Question: I would like to have a string of text that's centered on a line. I've tried this:
'''
figure
axis([0,10,0,10])
d = 2.81;
center = 5;
line([center - d,center + d],[5,5])
th = text(center,4.9,'mmmmmmmmmmmmmmmmmmmmmm');
set(th,'HorizontalAlignment','center')
'''

The text is aligned with the line on the right but not on the left. The above image is a screen shot. I did not consistently have this problem in saved versions of the figure.
Is there a way to center text on a line? I am not concerned about resizing the figure right now, but I would like to use the default font.
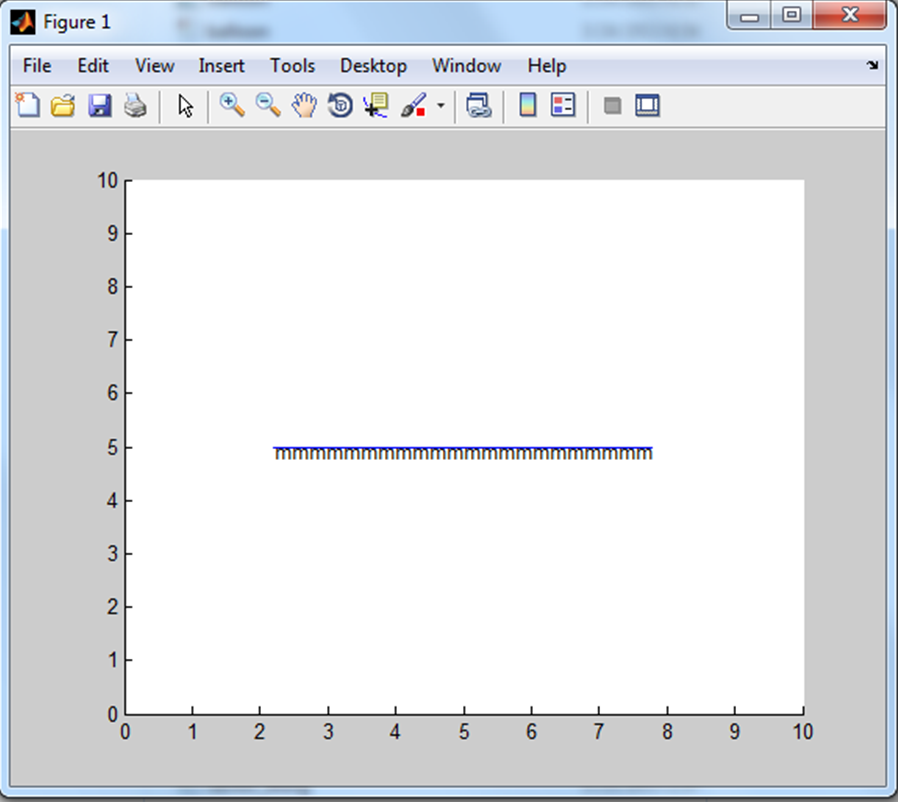
Answer: It seems that it's not possible to position text arbitrarily precise. I tried getting size of text and drawing line and re-positioning text accordingly. More about text properties <URL>.
'''
str1 = 'mmmmmmmmmmmmmmmmmmmmmm';
center = 5;
text_line_spacing = 0.2;
figure
axis([0,10,0,10])
% Set text initialy
th = text(0,0,str1);
% Get size of text
ext = get(th, 'Extent');
% text_width = ext(3);
% text_height = ext(4);
% Draw appropriate line
left = center - ext(3)/2;
right = center + ext(3)/2;
line([left right], [5 5])
% Reposition original text
set(th, 'Position', [left 5+text_line_spacing]);
'''